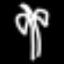
Label: palm tree